Question: I am working on this problem for two days and this is driving me mad as I am still quite new to C++. This violation access problem may be quite easy to you and may be answered thousands of times. But my lack of C++ knowledge make me even unable to identify the same problem ever answered.
OK here is my problem:
The major code is in a DLL. I am using Visual Studio 2008
This DLL called 3 external libraries: boost, tinyXML and SRILM (a NLP toolkit).
The error says: 'Unhandled exception at 0x5f4f068f (TextNormalizerAPI.dll) in tester.exe: 0xC0000005: Access violation reading location 0x00000000.' , occurred only in Debug mode. And the error line was caused by an initialization of a boost::regex object ('patUsername = regex("^\W*@[A-Za-z]");') in my code, but the actual position was deeply inside the boost library, as shown in below figure:

**in most cases, I am not supposed to change the source code of Boost lib, isn't it? **
This error occurred only in Debug version, not in Release version.
I replace the whole solution with a old but fault-free version which worked properly in Debug mode. Yet immediately after I generating a Release version of this solution, error occurred in Debug mode!
Thank you guys! I just tried something and found out that even a simple define a regex object in the first line of the entry of DLL will incurred this error! Any ideas?
yet initialize a regex object in the first line in the main() of the caller of this dll will not incur this problem.
Hope this description will help you recall something and give me some hint.
I want to ask:
what's the usual strategy to narrow down and spot the problem? thank you!
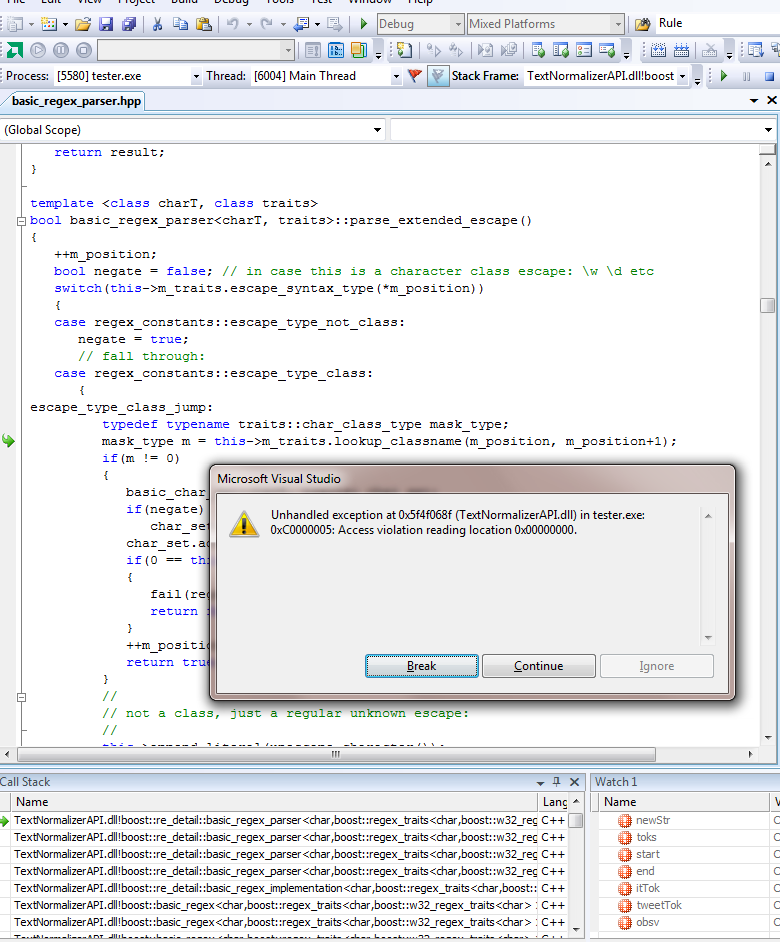
Answer: Looking at your code, you may want to verify that your 'm_position' values are valid ... I'm seeing a 'escape_type_class_jump' label in your code, so the 'goto' or whatever mechanism you're using to jump to that label (I can't tell from the screen-shot) may be bypassing whatever checks are being done to verify that your position increments are still valid.